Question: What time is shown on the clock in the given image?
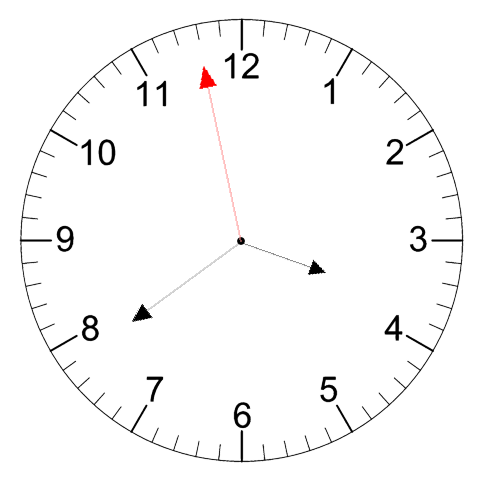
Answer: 03:38:58